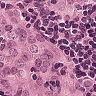
Metastatic tissue present: yes